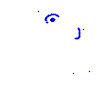
Particle: electron